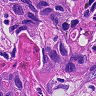
Metastatic tissue present: yes